Interaction volume radius: 5 \u00c5
Interaction volume height: 30 \u00c5
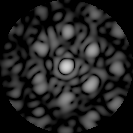
Disorder parameter: 0.4578